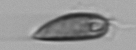
Label: Prorocentrum_triestinum